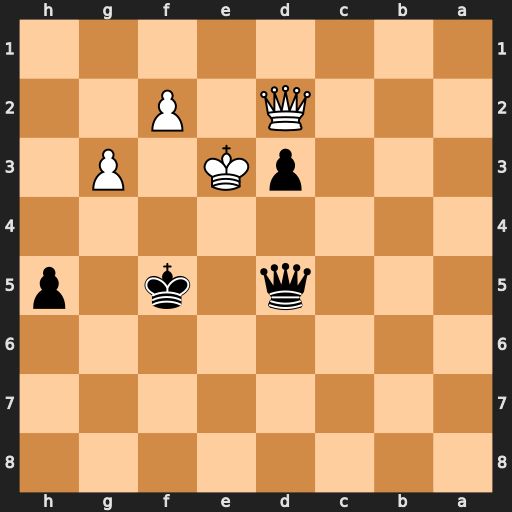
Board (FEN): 8/8/8/3q1k1p/8/3pK1P1/3Q1P2/8
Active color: b
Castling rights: -
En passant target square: -
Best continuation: Qe4#